Aerial crown-view tile of a tropical tree (Barro Colorado Island, Panama), acquired 20240611:
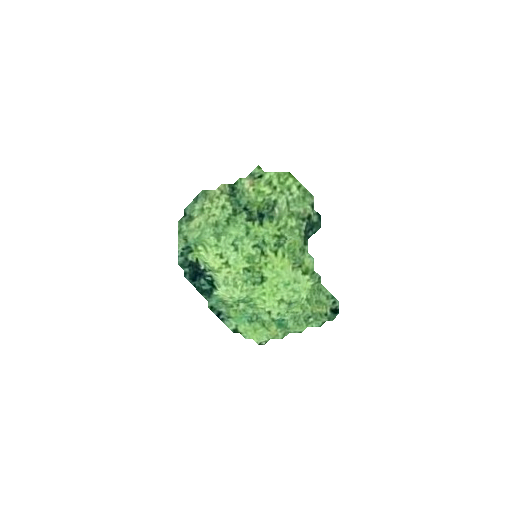
Species: Alseis blackiana
GBIF accepted scientific name: Alseis blackiana
Crown area: 30.191 m²